Question: What I'm trying to is to get 'hashCode()' value of the object that calls a specific method in Java. For example,
'''
public class Caller {
public void aMethod() {
Callee calleeObj = new Callee();
calleeObj.aSpecificMethod();
//do something
}
}
'''
What I want to know is Caller's hashCode() value which calls 'calleeObj.aSpecificMethod()' during the runtime. It is for drawing an Object diagram like below.

As a constraint, I only can modify '.class' files using bytecode instrumentation techniques.
To do that, I've tried 'Javassist' library to instrument inside 'Callee.aSpecificMethod()' but this way cannot get the caller's object. The reason seems obvious because instrumented code on ''Callee.aSpecificMethod()'' only can access codes on 'Callee' class, not 'Caller' class.
Is there any way to capture the hashCode() value of caller's object using Javassist? I'm considering ASM 5.0 also, but using ASM 5.0 is the last option because I've built many code based on Javassist until now.
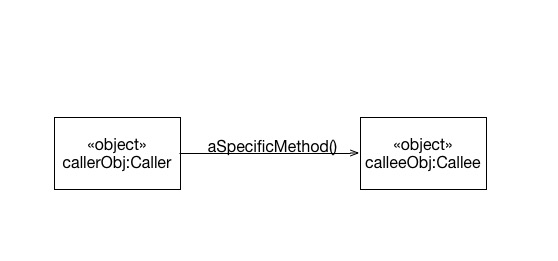
Answer: As said by others, there is no way of the invoked method getting hands on the caller object, but so far, nobody pointed you to the reason why this will never be possible:
The big misconception about your request is that you assume that there has to be a "caller object". But there is no such thing. Your method might get invoked by 'static' methods, e.g. right from the 'main' method of an application, but also from class initializers or from constructors, even during the 'super' constructor invocation, in other words, at places, where an object exists in the context of the invocation but hasn't fully constructed yet, hence at a place where 'hashCode()' can't be invoked.
If you haven't considered these gaps in your idea, you shouldn't start using Instrumentation to alter the caller's byte codes. It's very unlikely that you will produce correct code. Even at places where an instance exist at the call cites, that instance doesn't need to be available, nor does hash code calculation. What if you method get invoked from another object's 'hashCode' method?
Besides practical obstacles, the big question is, What ever you intend to do with it, it can't be right. Think of the following code:
'''
public class Caller {
public void aMethod() {
Callee calleeObj = new Callee();
new Thread(calleeObj::aSpecificMethod).start();
}
}
'''
Whose hash code are you interested in? Of the instance of the anonymous class generated at runtime? Of the 'Thread' instance invoking the 'run' method of that anonymous class? Or of the 'Caller' instance which won't be on the call stack at all, when your method get invoked?